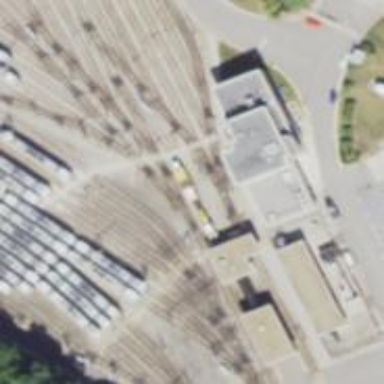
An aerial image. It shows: Light rail service yard with electrified contact lines.